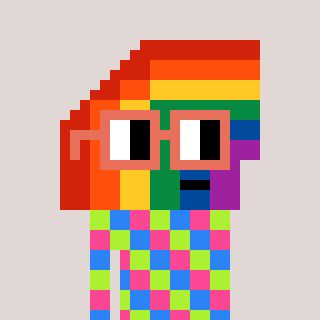
a pixel art character with square orange glasses, a rainbow-shaped head and a redpinkish-colored body on a warm background